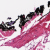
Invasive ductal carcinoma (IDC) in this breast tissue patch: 0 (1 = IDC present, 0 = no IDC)